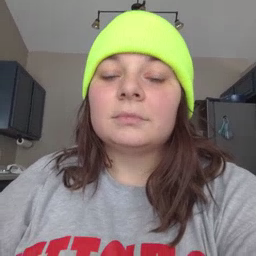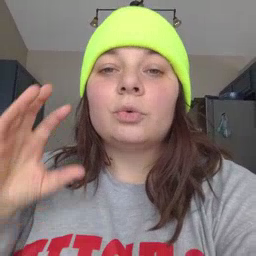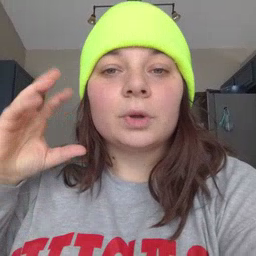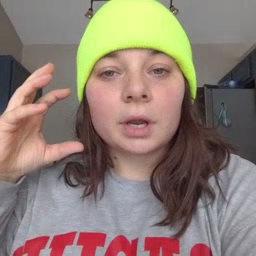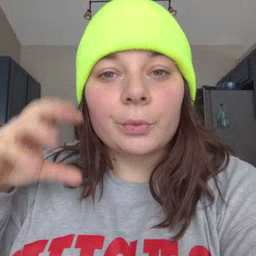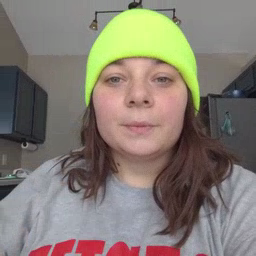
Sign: radio